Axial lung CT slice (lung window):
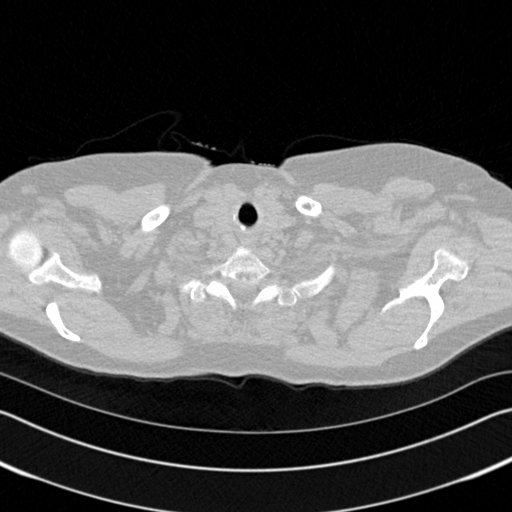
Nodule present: no